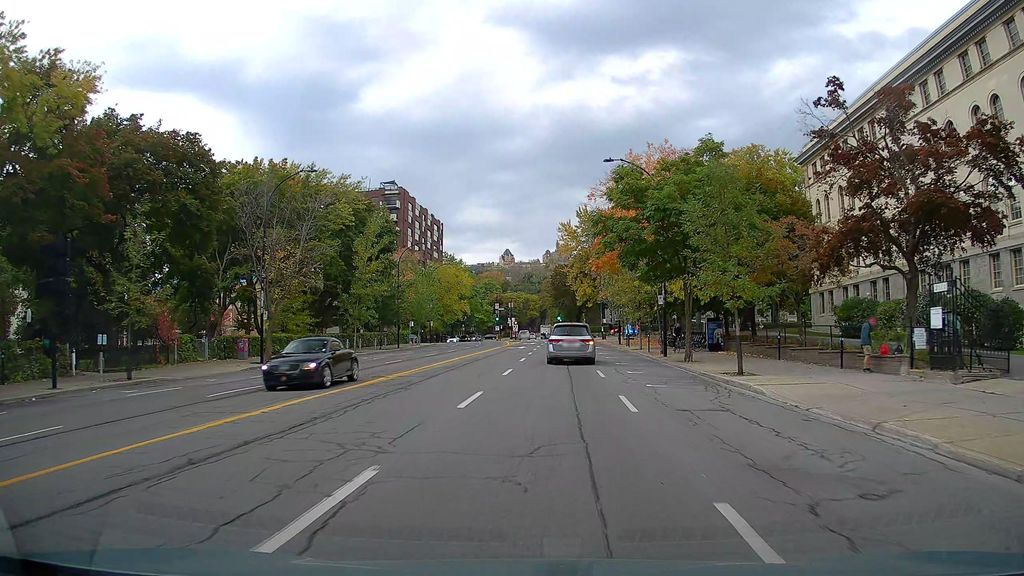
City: montreal